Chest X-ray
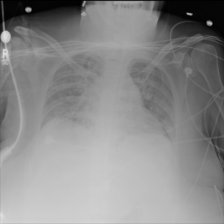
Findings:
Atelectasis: negative
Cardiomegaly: negative
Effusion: negative
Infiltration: negative
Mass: negative
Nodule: negative
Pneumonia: negative
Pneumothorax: negative
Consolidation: negative
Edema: negative
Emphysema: negative
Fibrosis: negative
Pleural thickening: negative
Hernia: negative